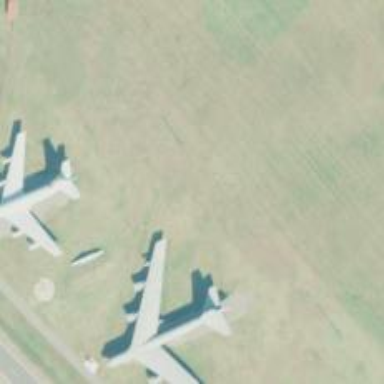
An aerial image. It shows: Attraction featuring historic aircraft.